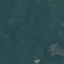
Land use / land cover class: Forest